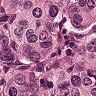
Metastatic tissue present: yes